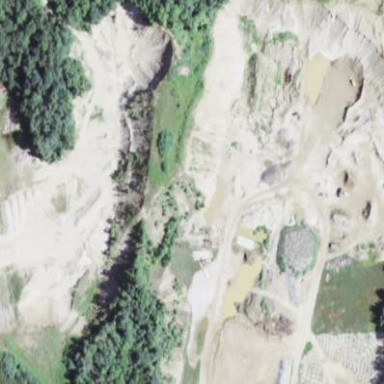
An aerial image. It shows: Quarry area.